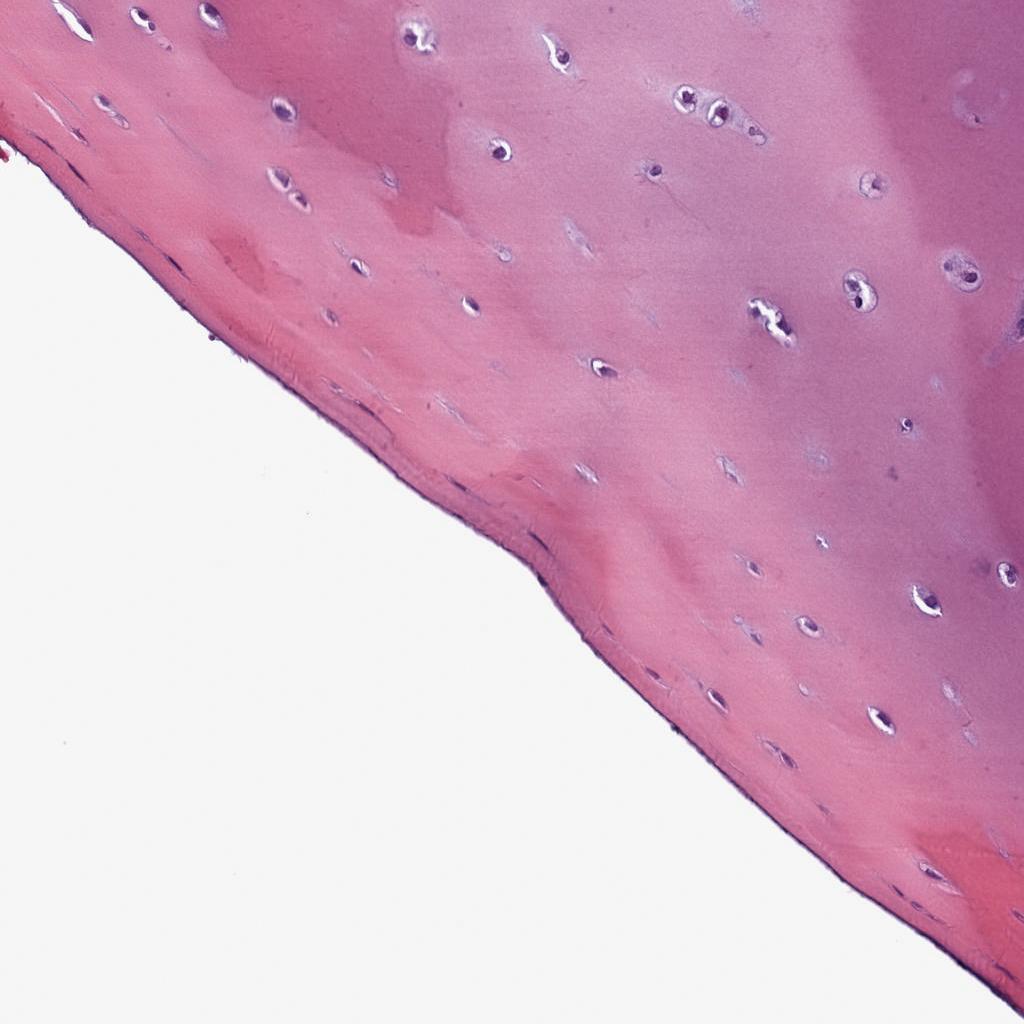
Label: Non-Tumor